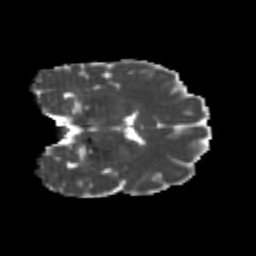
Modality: MD
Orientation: coronal
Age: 20
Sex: female
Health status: healthy
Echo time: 0.074 s